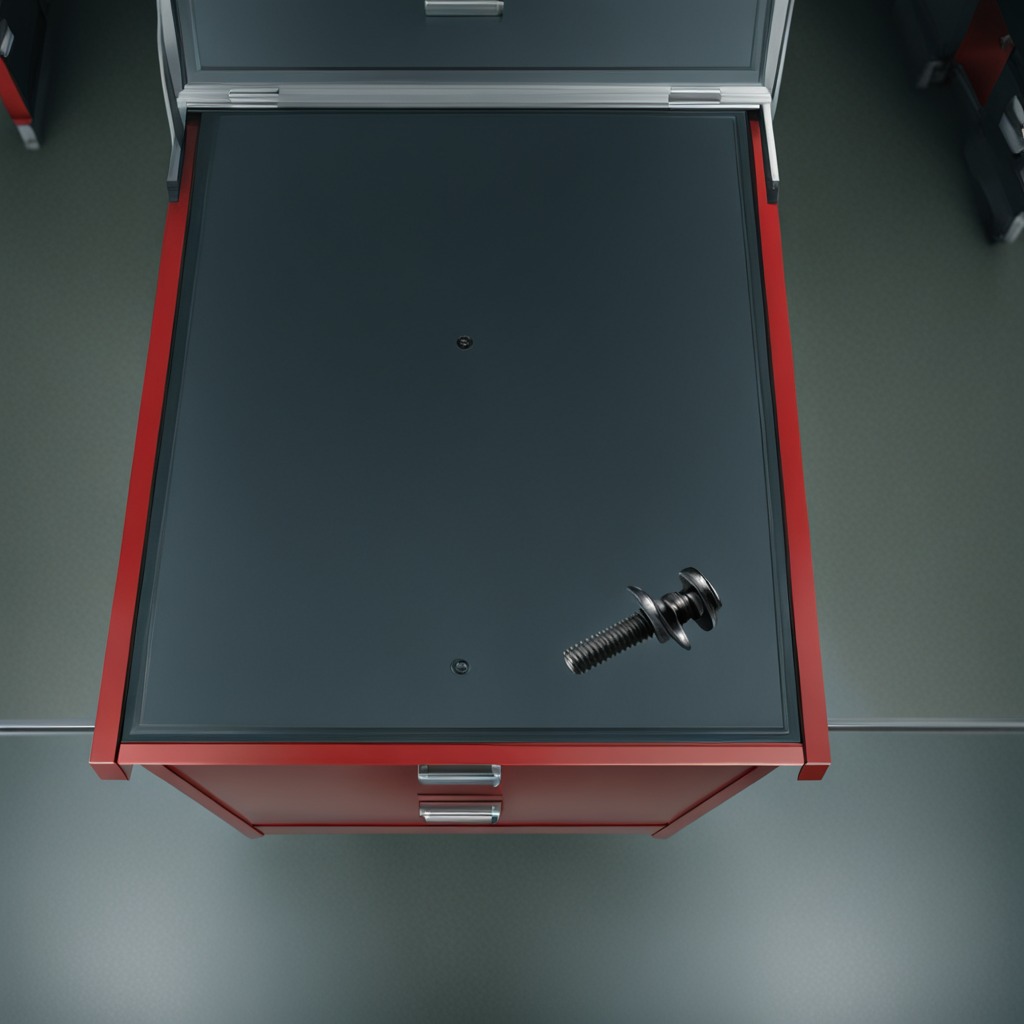
A metal screw lying on a toolbox surface in an airplane hangar workshop 8K